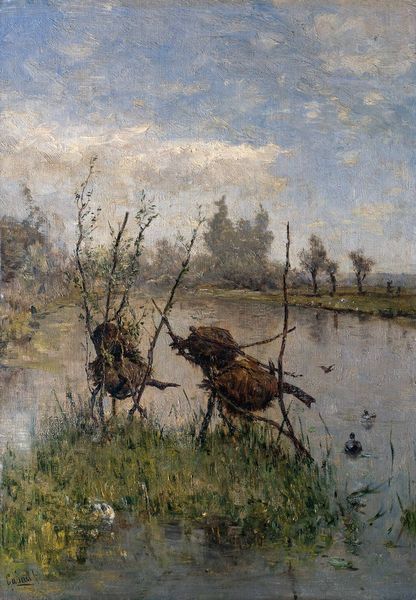
Titel: Ducks' Nests, Entennester
Künstler: Paul Joseph Constantin Gabriel
Standort: Amsterdam
Institution: Rijksmuseum
Schlagwörter: baum, blau, gemälde, himmel, vogel, wasser, wolken, bäume, fluss, grün, landschaft, see, teich, ufer, äste, braun, grau, hintergrund, schwarz, stroh, weiss, gras, tiere, wiese, wolke, öl, gräser, horizont, natur, schilf, spiegelung, vögel, weide, zweige, gewässer, boden, corot, hochwasser, insel, land, millet, nester, wole, pflanzen, wald, ente, naturalismus, aue, enten, ölgemälde, woken, panorama, schwimmen, stöcke, gänse, sumpf, moor, nest, morast, seerose, stecken, matsch, lebewesen, gemalde, vogelnest, brüten, wasser see, brutplatz, stekcen, vogelnester